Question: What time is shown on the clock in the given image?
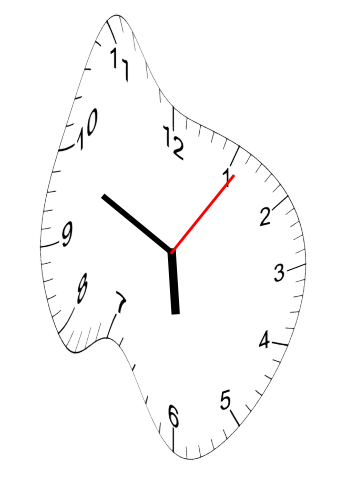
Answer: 05:49:06